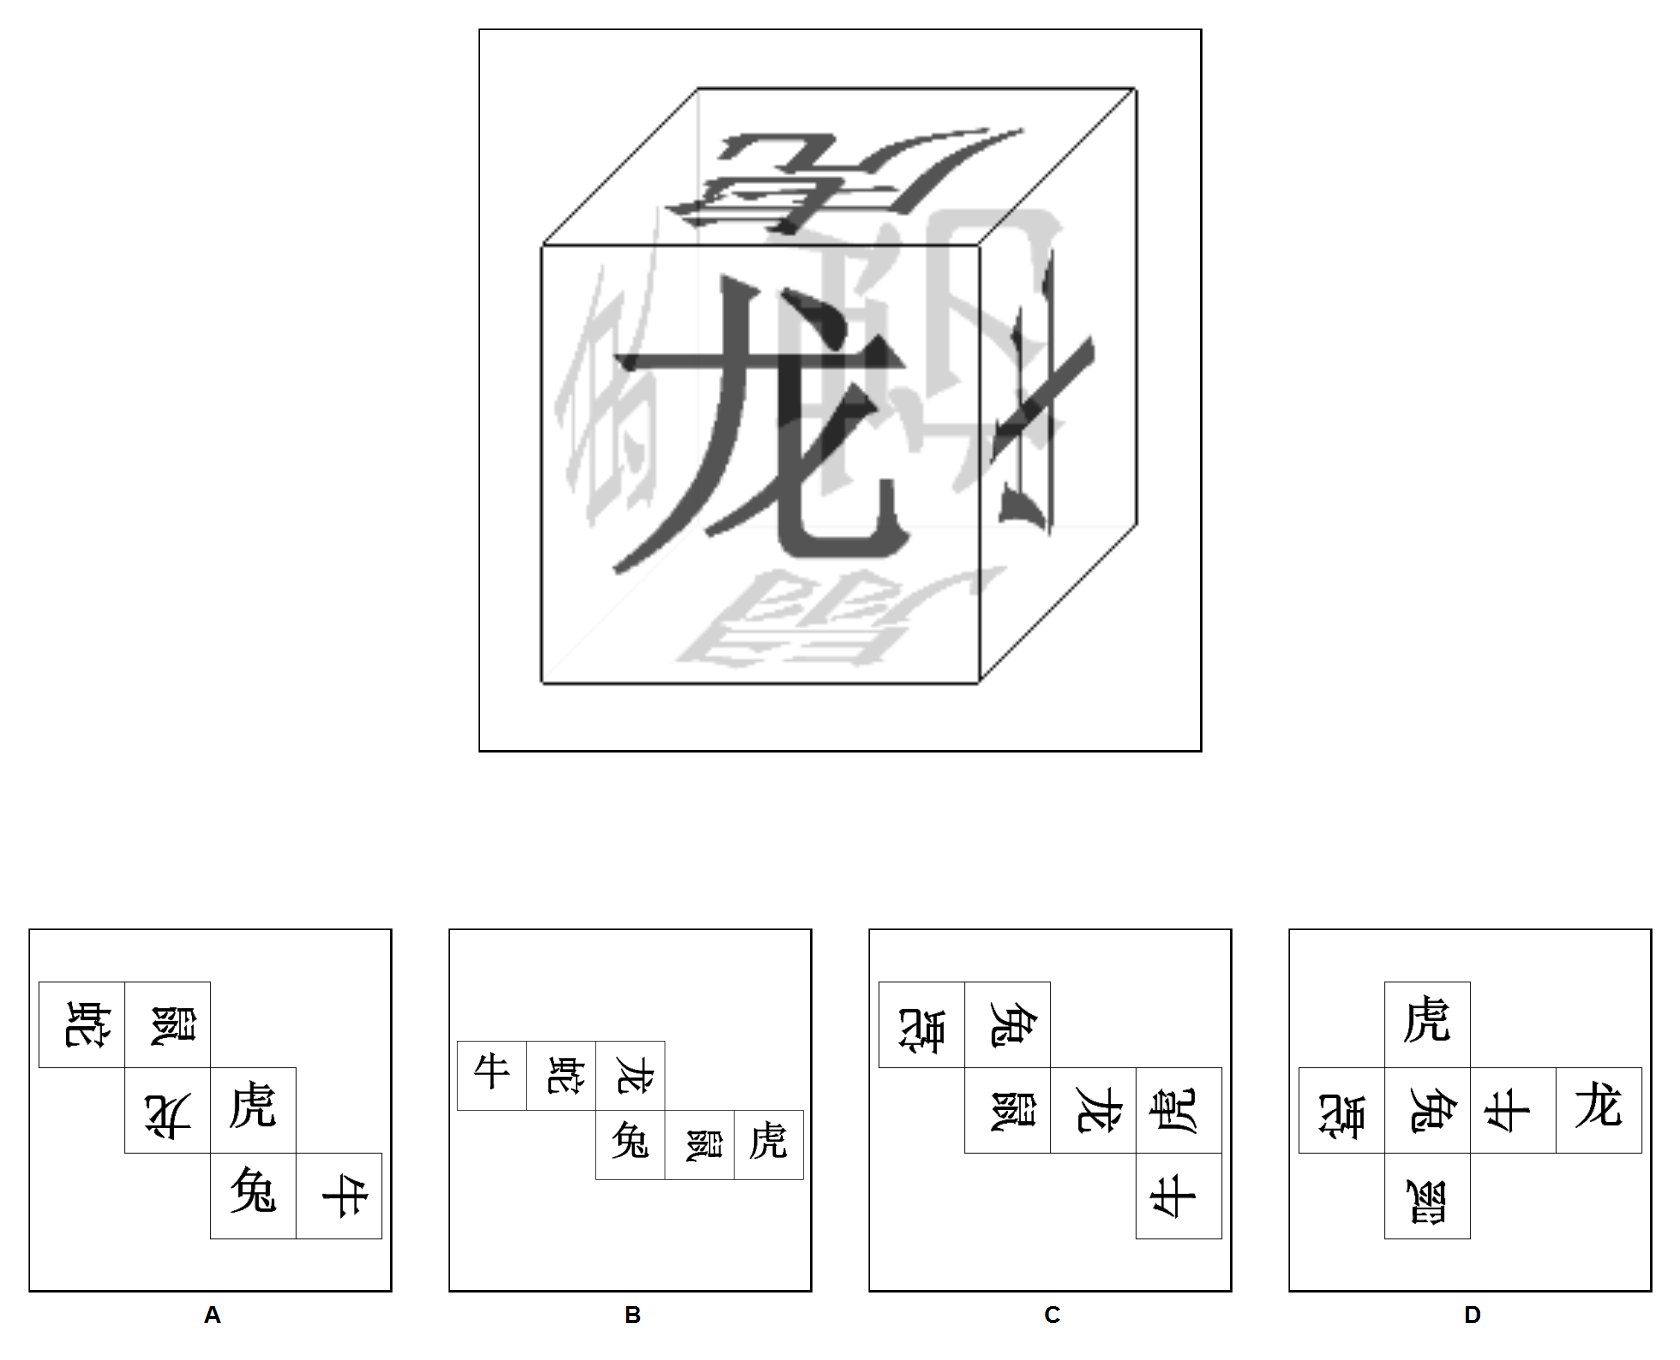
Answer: C